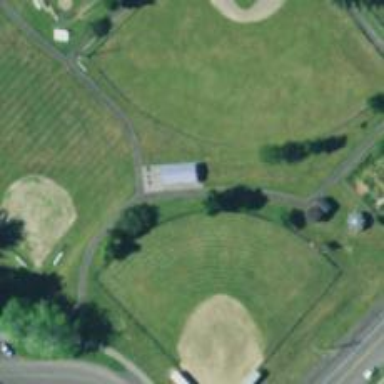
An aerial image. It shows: Baseball pitch for leisure land activities.